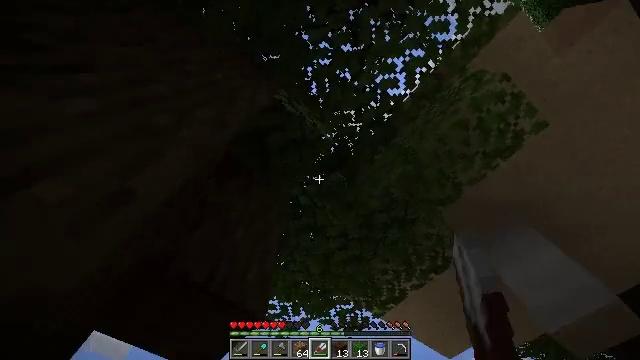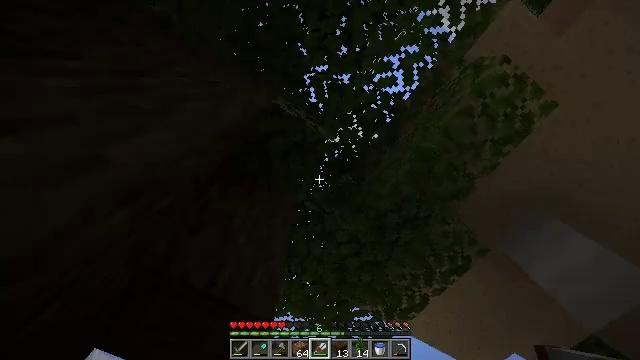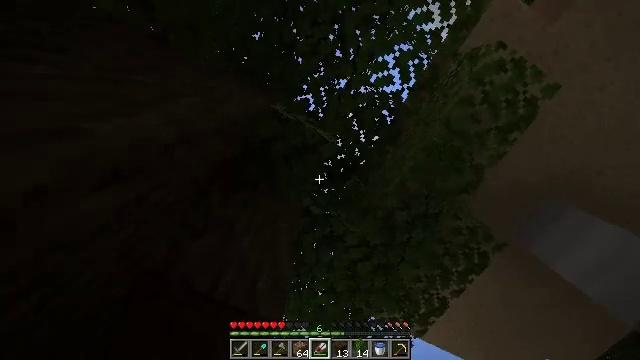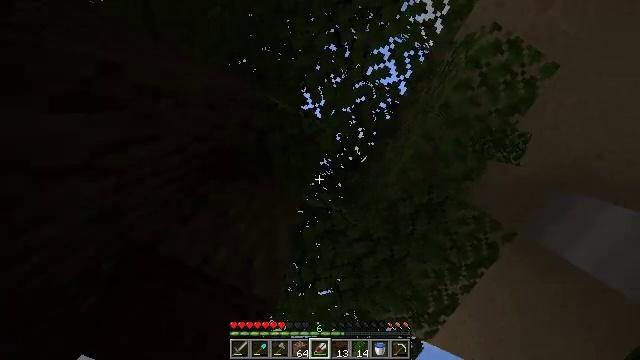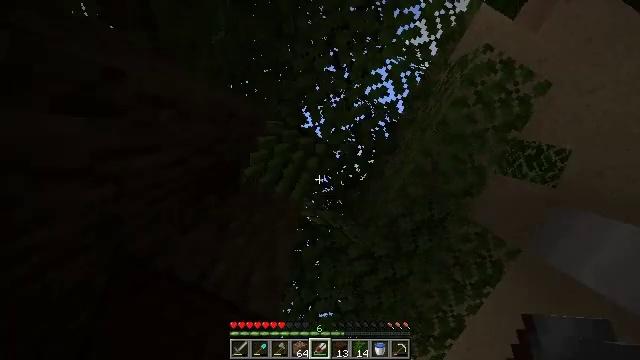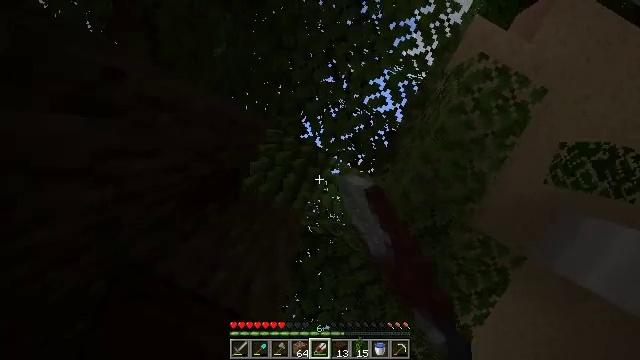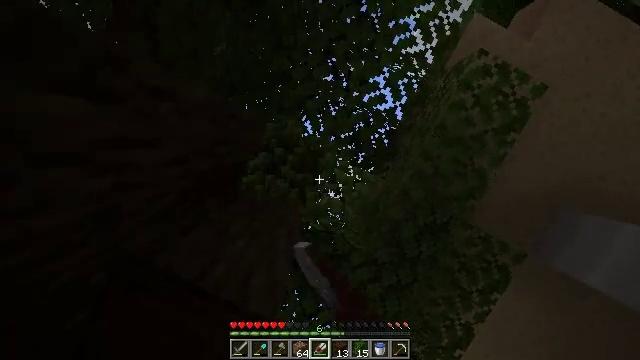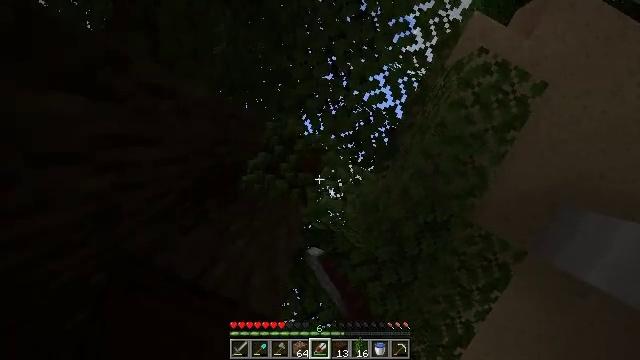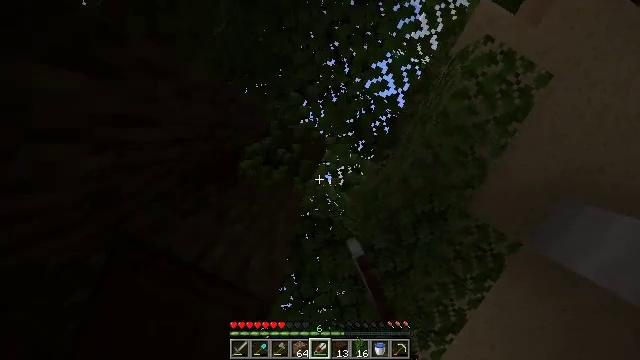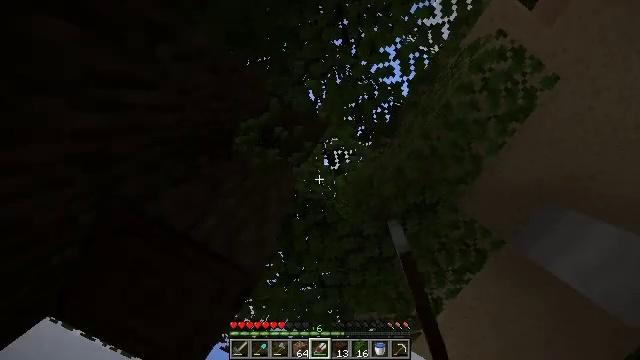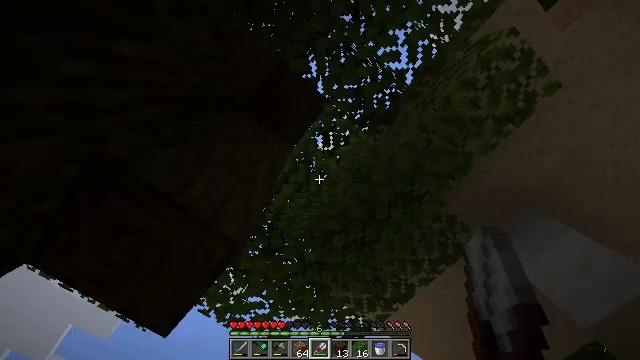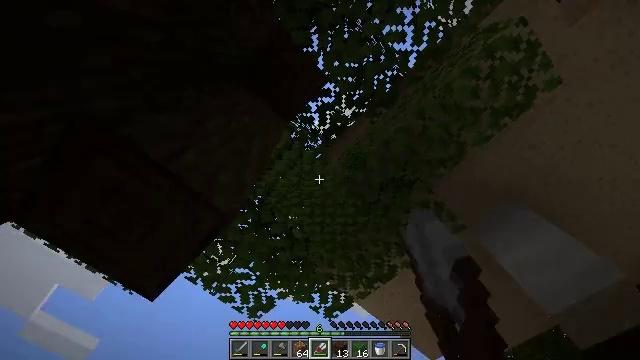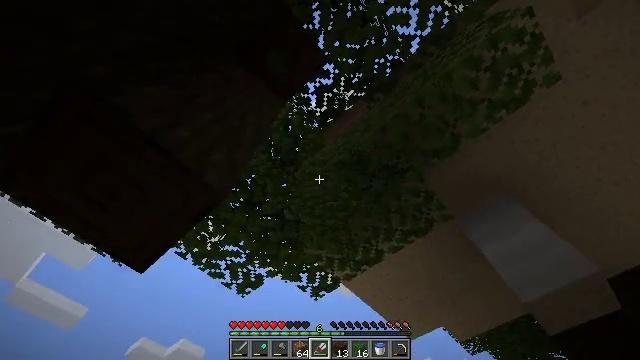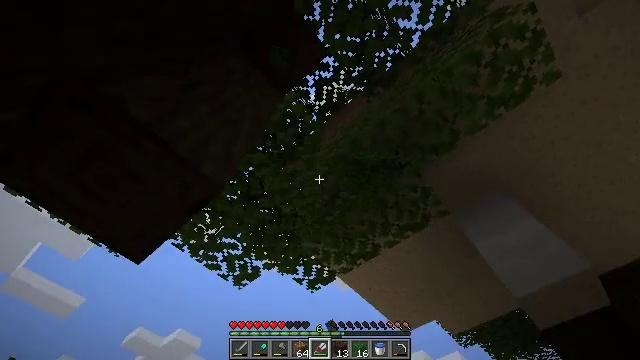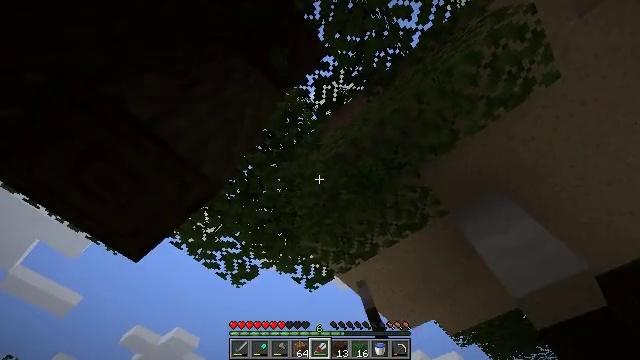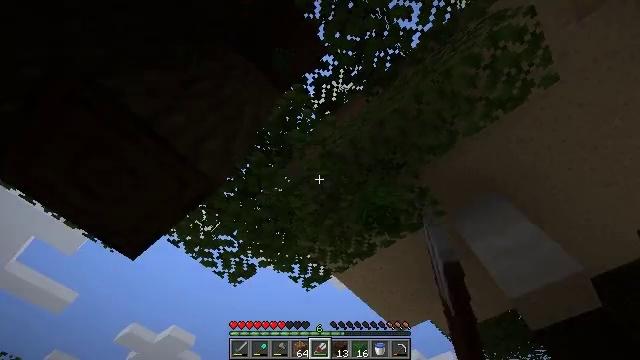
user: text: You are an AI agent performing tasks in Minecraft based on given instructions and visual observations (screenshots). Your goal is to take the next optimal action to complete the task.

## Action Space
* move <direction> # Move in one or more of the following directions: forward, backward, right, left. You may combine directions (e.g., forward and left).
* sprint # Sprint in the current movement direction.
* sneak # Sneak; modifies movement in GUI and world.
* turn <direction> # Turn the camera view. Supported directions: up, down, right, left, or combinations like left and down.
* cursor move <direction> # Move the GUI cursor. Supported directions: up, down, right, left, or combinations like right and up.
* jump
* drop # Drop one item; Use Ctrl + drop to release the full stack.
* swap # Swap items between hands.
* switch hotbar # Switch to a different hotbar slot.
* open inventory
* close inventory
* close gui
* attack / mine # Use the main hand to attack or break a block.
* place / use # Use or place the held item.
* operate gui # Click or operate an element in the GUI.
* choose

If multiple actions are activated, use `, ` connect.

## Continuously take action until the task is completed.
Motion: motion action
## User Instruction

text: Mine dark oak leaves from the tree.
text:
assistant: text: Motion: move forward, turn left and up, attack / mine
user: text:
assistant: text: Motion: move forward, turn left and up, attack / mine
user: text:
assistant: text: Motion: turn left and up, attack / mine
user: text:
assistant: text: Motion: turn up, attack / mine
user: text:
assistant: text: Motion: turn up, attack / mine
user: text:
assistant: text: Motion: attack / mine
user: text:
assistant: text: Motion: attack / mine
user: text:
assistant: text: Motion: turn right and down, attack / mine
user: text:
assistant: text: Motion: turn right and down, attack / mine
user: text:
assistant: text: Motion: turn right and down, attack / mine
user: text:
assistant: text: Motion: turn right and down, attack / mine
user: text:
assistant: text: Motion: turn right and down, attack / mine
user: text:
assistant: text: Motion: turn right and down, attack / mine
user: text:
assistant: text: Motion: attack / mine
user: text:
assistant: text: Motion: attack / mine
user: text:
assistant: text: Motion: turn right, attack / mine
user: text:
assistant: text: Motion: turn right, attack / mine
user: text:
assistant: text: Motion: turn right, attack / mine
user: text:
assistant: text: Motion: turn right and up, attack / mine
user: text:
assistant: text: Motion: turn right and up, attack / mine
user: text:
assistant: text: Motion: turn right and up, attack / mine
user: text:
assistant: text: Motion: turn right and up, attack / mine
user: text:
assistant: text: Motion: turn right, attack / mine
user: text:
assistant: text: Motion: turn right, attack / mine
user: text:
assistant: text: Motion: turn right, attack / mine
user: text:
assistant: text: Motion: turn right and down, attack / mine
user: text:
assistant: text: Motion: turn right and down, attack / mine
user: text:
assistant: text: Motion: turn right, attack / mine
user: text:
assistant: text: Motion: attack / mine
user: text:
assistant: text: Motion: attack / mine